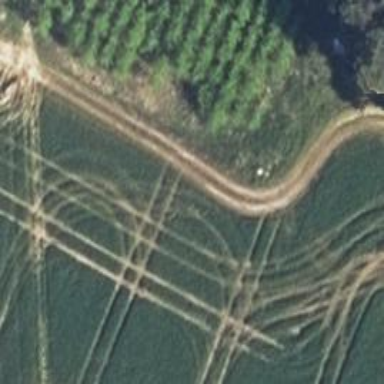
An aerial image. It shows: Dirt track road with grade 4 track type.